Interaction volume radius: 5 \u00c5
Interaction volume height: 30 \u00c5
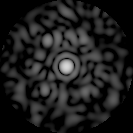
Disorder parameter: 0.8457